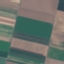
Land use / land cover: AnnualCrop